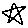
Label: star